Question: I am using the syncfusion grid control.
Converting the grid to word gives me a Entry point was not found exception.
Here's the code I have so far
'''
private void cmdSaveData_Click(object sender, EventArgs e)
{
////CEC: this btn is labeled to Define a new group
//cmdDefineGroup_Click(sender, e);
GridWordConverter converter = new GridWordConverter(true, true);
converter.DrawHeader += new GridWordConverterBase.DrawDocHeaderFooterEventHandler(converter_DrawHeader);
converter.DrawFooter += new GridWordConverterBase.DrawDocHeaderFooterEventHandler(converter_DrawFooter);
converter.GridToWord("Sample.doc", theGrid);
System.Diagnostics.Process.Start("Sample.doc");
}
void converter_DrawFooter(object sender, DocHeaderFooterEventArgs e)
{
e.Footer.AddParagraph().AppendText("Copyright 2001-2008");
}
void converter_DrawHeader(object sender, DocHeaderFooterEventArgs e)
{
e.Header.AddParagraph().AppendText("Syncfusion Inc.");
}
'''
Here's the stack trace
'''
at Syncfusion.Windows.Forms.Grid.IGridVolatileData.get_HasColCount()
at Syncfusion.Windows.Forms.Grid.GridModel.get_ColCount()
at Syncfusion.GridHelperClasses.GridWordConverter.GridToWord(String filename, GridControlBase grid)
at FP.frmData.cmdSaveData_Click(Object sender, EventArgs e) in C:\FP
rmData.cs:line 365
'''

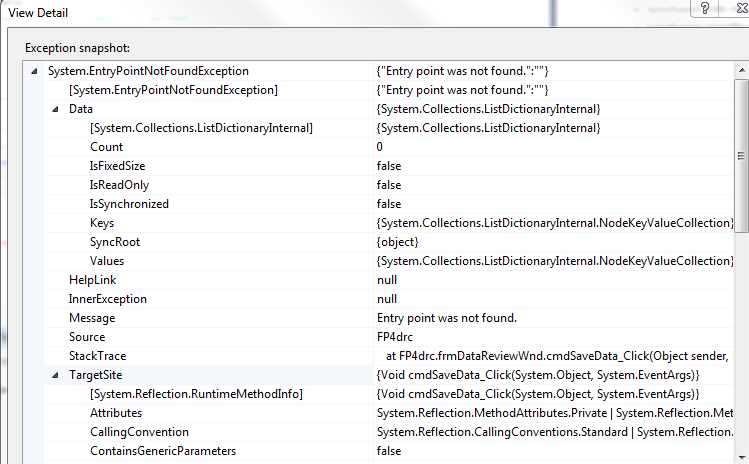
Answer: You just posting the stack trace, I don't see any exception in the post.
Obviously the "Entry Point was not found" might be referencing to your application startup, do you have your 'Main()' defined in your project ?
:
Now I can see the stack trace, it seem like you are missing some dependent assemblies , and what are the word engines you use ?